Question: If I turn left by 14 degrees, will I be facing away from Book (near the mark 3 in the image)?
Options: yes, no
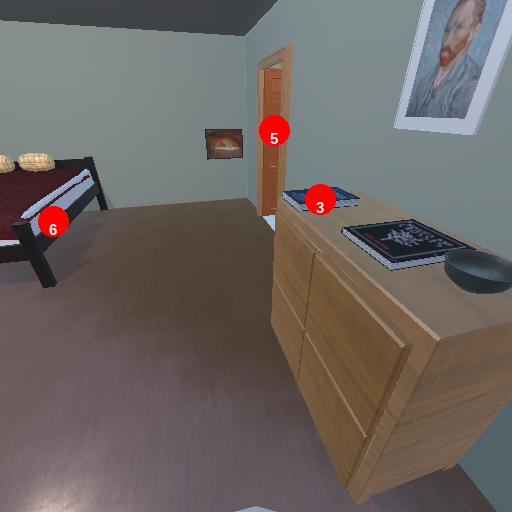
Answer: yes